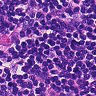
Metastatic tissue present: no